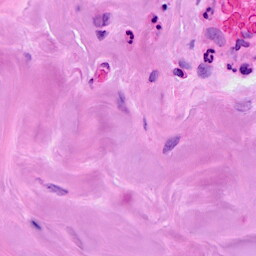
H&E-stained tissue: Breast